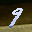
Label: 9